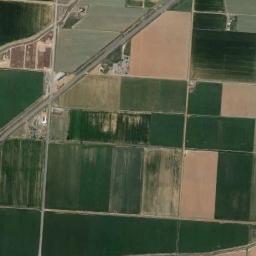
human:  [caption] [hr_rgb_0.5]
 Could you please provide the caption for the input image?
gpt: Some rectangular farmlands of different colors and sizes are arranged in neat rows and a freeway goes through the farmlands .

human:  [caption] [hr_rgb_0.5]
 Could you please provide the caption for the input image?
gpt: There are many rectangular farmlands of different shades .

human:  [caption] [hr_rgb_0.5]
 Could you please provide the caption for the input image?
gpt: There are some deep green and bare rectangular farmland .

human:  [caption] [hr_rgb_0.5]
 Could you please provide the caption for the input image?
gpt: More than ten neatly arranged dark green, light green, Tan mixed rectangular farmlands of different sizes .

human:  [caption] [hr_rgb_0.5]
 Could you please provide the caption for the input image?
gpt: There are some green rectangular farmlands and yellow ones .